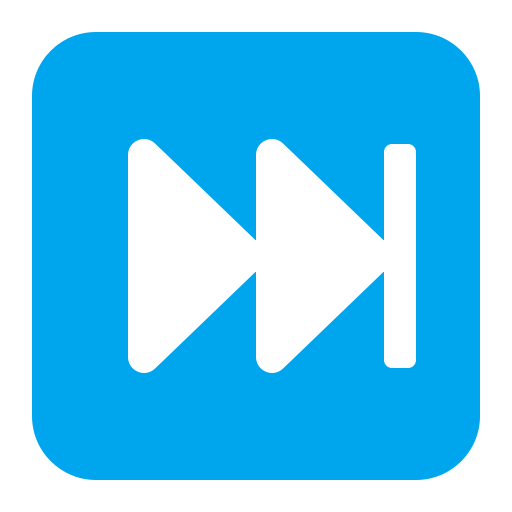
next track button flat